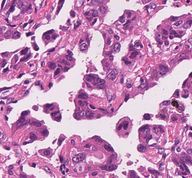
Tumor epithelial tissue: yes
Tumor-associated stroma tissue: no
Normal tissue: no